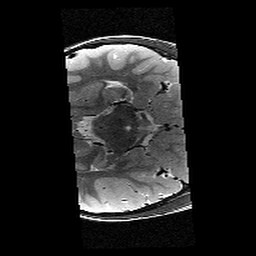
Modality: T2w
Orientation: axial
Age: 9
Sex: male
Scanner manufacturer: siemens
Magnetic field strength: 3 T
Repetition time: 9.23 s
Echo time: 0.067 s